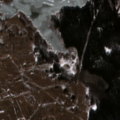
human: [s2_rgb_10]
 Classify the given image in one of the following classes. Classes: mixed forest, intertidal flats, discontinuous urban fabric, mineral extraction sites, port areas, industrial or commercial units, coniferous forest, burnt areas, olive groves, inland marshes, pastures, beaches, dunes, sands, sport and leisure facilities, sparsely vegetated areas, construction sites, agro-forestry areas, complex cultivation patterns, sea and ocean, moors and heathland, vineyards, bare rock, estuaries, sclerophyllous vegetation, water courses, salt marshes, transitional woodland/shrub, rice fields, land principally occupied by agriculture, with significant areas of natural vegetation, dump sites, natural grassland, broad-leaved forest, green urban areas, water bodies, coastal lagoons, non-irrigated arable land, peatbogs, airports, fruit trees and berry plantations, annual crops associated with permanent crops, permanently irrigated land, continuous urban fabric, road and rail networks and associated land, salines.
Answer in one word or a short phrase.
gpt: discontinuous urban fabric, non-irrigated arable land, pastures, complex cultivation patterns, land principally occupied by agriculture, with significant areas of natural vegetation, coniferous forest, mixed forest, water bodies